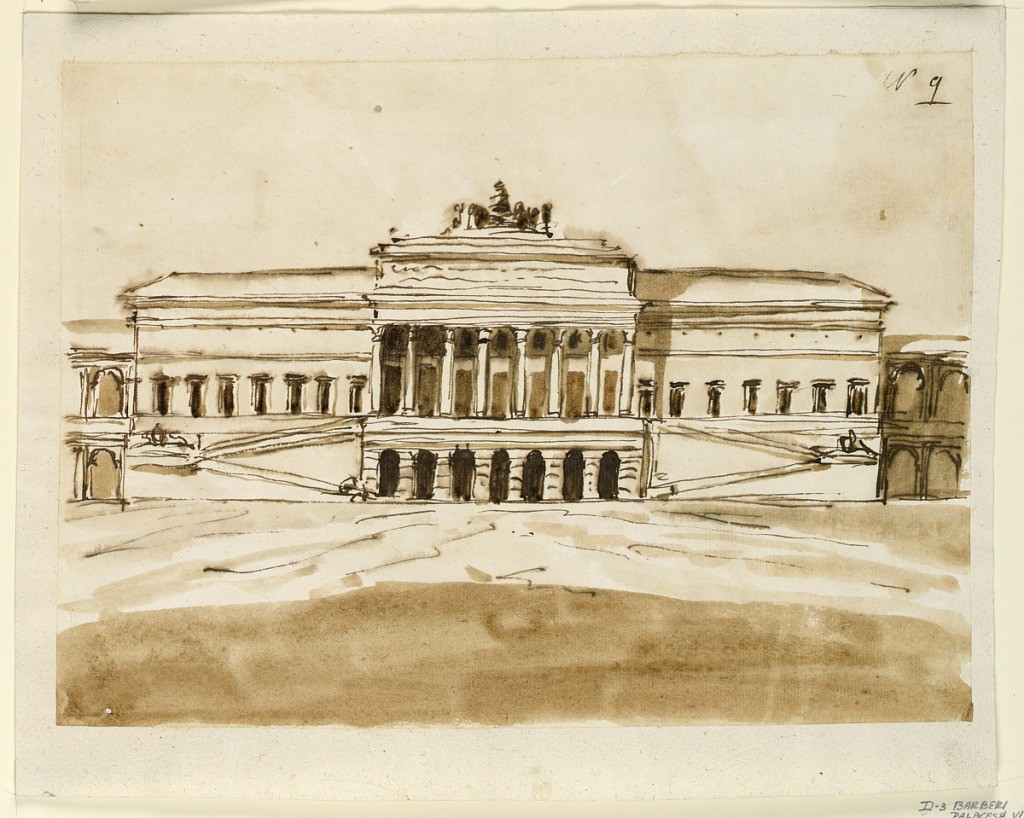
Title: Elevation of a Palace
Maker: Giuseppe Barberi, Italian, 1746–1809
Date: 1792-1795
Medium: Pen and brown ink, brush and brown wash on lined off-white laid paper
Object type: Drawing
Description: The central part of the elevation is a variation of that in -1102, top, eith ramps leading laterally up to the colonnade in the second floor. Laterally are shown th ebeginnings of flanking colonnades of two stories.